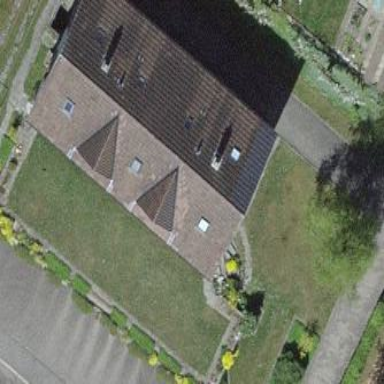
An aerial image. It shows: Garage.